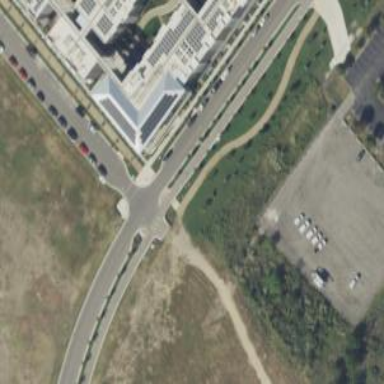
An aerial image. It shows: Marked crossing for cyclists on cycleway.